Aerial crown-view tile of a tropical tree (Barro Colorado Island, Panama), acquired 20240611:
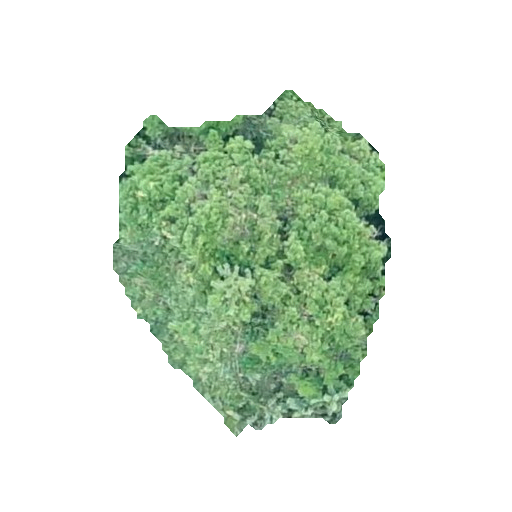
Species: Sloanea terniflora
GBIF accepted scientific name: Sloanea terniflora
Crown area: 108.693 m²